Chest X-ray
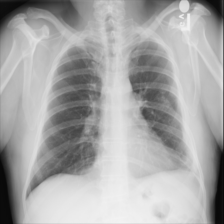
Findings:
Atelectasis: negative
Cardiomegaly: negative
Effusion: negative
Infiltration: positive
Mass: negative
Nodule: negative
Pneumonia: negative
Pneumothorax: negative
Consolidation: negative
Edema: negative
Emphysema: negative
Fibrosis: negative
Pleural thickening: negative
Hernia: negative